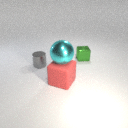
small gray metal cylinder in front of small green metal cube